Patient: sex M, age 72
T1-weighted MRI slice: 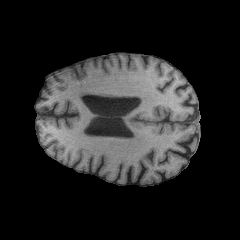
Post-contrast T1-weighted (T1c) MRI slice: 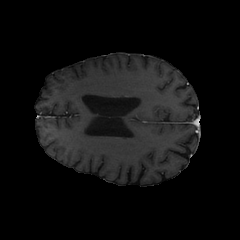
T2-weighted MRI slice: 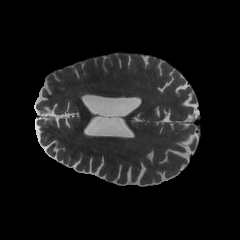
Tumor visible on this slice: no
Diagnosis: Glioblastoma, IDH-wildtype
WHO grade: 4